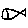
Label: fish